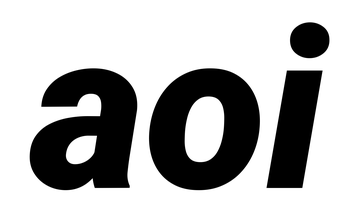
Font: Roboto-Italic_Black_Italic